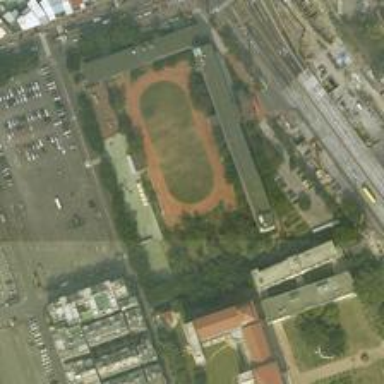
This neighborhood is not only bustling and the environment is very good in addition to intensive high-rise buildings, there is a large area of the sports field and dense vegetation .